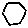
Label: hexagon